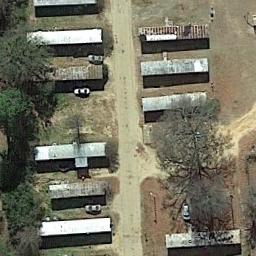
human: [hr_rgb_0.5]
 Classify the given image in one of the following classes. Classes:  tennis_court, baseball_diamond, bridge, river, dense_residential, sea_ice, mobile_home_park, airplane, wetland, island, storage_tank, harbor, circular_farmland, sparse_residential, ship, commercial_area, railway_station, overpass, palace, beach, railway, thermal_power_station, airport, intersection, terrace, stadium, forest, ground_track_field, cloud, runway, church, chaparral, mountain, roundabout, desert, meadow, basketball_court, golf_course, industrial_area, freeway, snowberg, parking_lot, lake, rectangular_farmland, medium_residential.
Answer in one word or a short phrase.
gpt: mobile_home_park